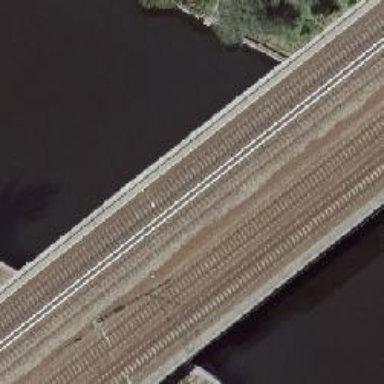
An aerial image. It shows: There is bridge in the image.